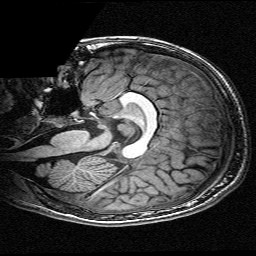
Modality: T1w
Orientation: sagittal
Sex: male
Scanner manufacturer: siemens
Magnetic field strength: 3 T
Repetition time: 2.3 s
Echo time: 0.00336 s